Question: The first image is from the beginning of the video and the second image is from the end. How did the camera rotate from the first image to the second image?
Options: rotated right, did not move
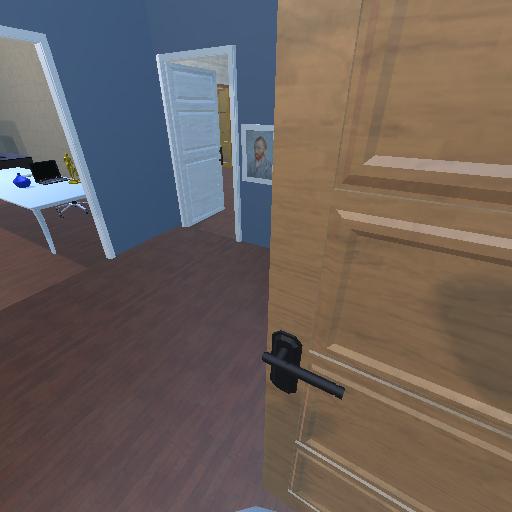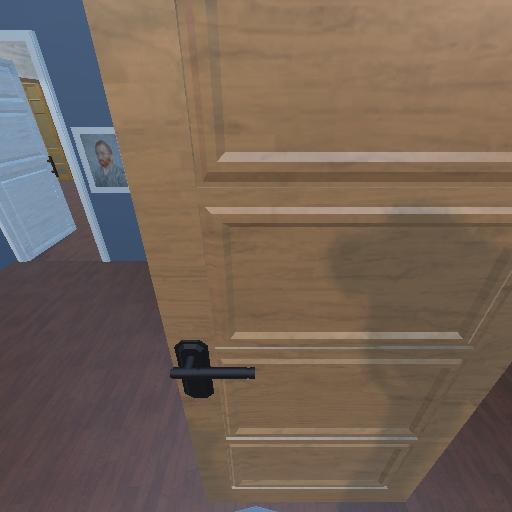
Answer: rotated right